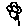
Label: flower